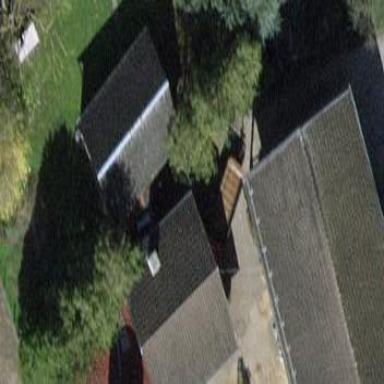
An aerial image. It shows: Building with gabled roof made of tiles. The roof is oriented across the building.